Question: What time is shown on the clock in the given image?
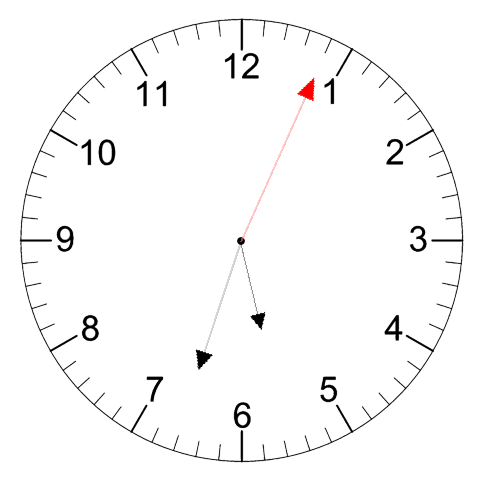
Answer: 05:33:04